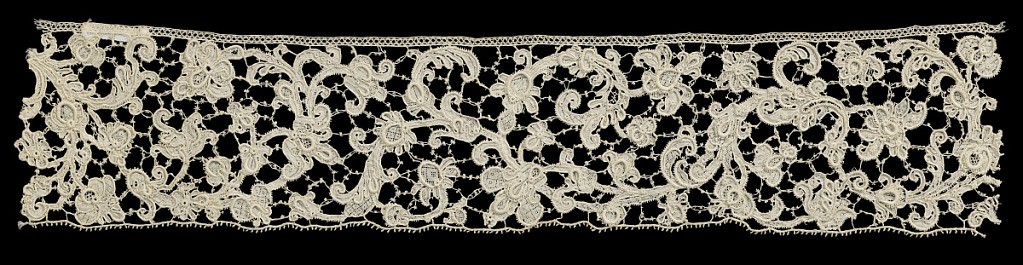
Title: Band
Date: mid–late 17th century
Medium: linen Technique: raised needle lace
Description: Band fragment with an elaborate scroll and vine with flowers and three-dimensional details.